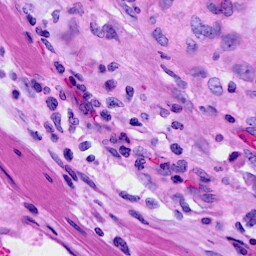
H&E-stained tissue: Ovarian